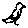
Label: bird